Interaction volume radius: 5 \u00c5
Interaction volume height: 10 \u00c5
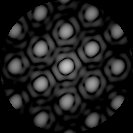
Disorder parameter: 0.0818